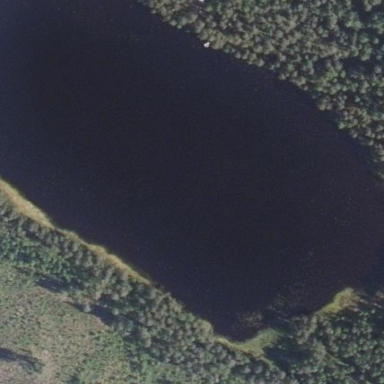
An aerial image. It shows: Serene lake.